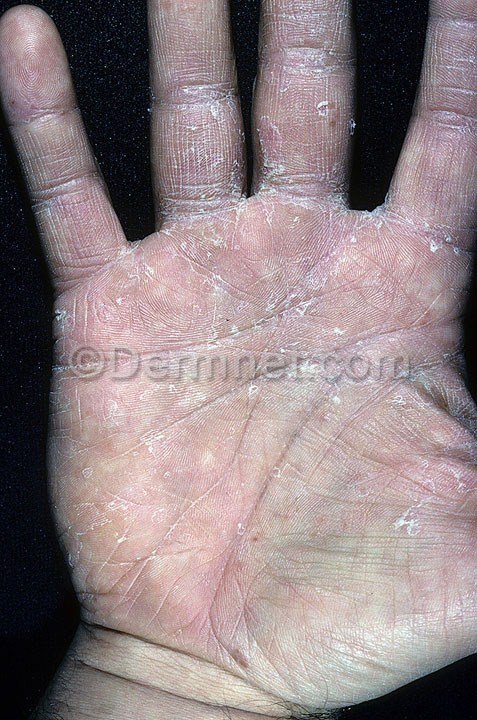
Disease: Eczema Photos